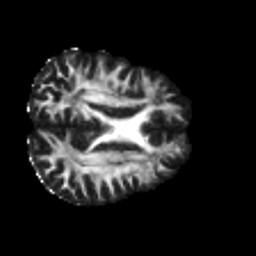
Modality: FA
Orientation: axial
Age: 30
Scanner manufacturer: philips
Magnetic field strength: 3 T
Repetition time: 8.6 s
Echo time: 0.127 s